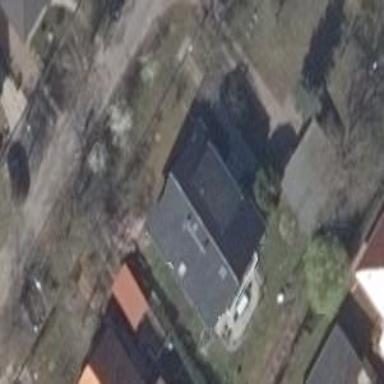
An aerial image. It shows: Detached building.